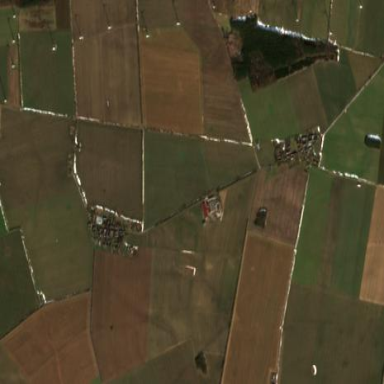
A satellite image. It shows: View of farmland.